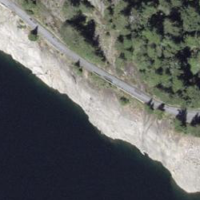
EUNIS habitat code: 14
Species observed at this site:
Maniola jurtina
Lasiommata maera